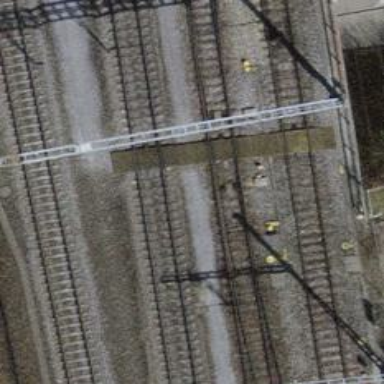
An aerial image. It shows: Railway switch.